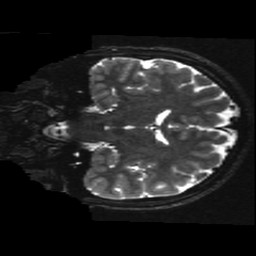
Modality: T2w
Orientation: coronal
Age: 15
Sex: female
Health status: ill
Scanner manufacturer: ge
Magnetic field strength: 3 T
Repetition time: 7.5 s
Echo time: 0.1015 s